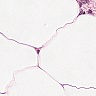
Metastatic tissue present: no